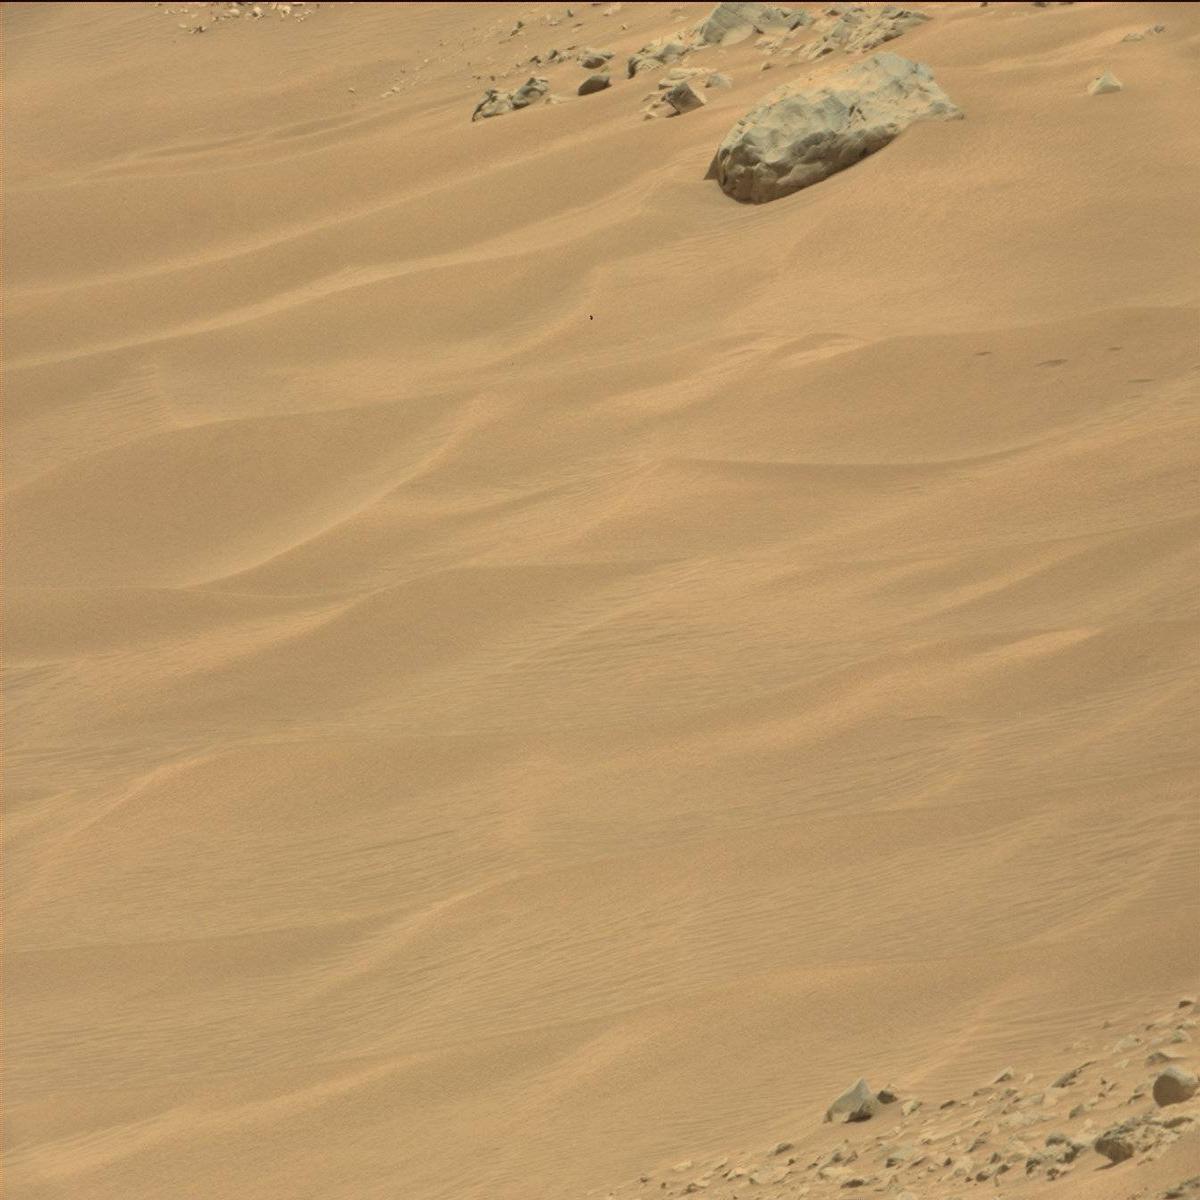
Terrain classes present: Bedrock, Sand / Soil